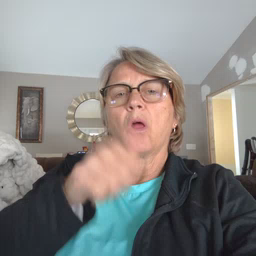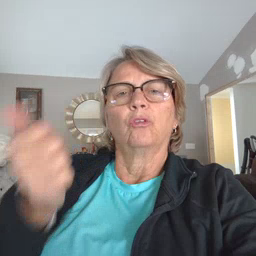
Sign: another